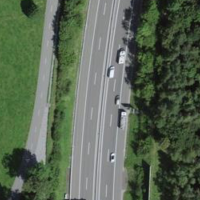
EUNIS habitat code: 57
Species observed at this site:
Milvus milvus